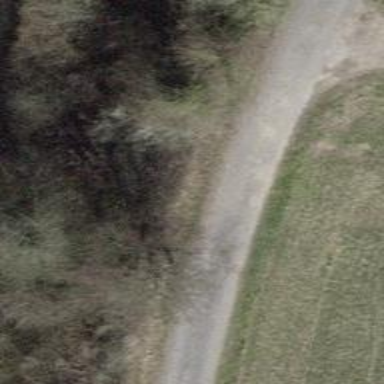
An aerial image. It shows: Asphalt track with grade 1 tracktype.